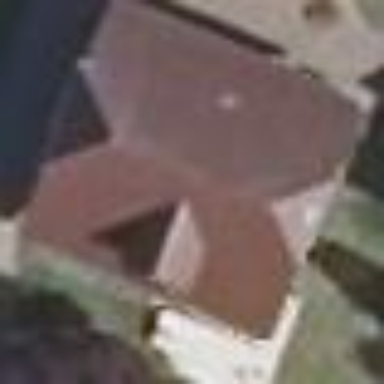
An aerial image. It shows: Building with gabled roof. The roof is maroon in color and oriented along the structure.